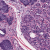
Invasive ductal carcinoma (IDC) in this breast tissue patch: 0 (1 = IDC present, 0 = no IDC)